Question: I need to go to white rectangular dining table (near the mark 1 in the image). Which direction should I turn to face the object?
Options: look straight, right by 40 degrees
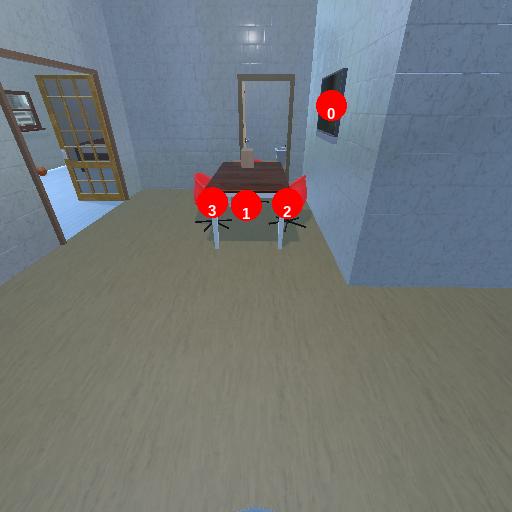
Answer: look straight